Question: I have written a small sim of coins toss:
'''
frequencePile <- function(repetition)
{
lances <- sample(0:1,repetition,rep=T)
piles <- sum(lances)
freqP <-piles/length(lances)
return(freqP)
}
###################
essais <- function(Nessais, rep){
frequences <-{}
for (e in 1:Nessais)
{
frequences <-c(frequences, frequencePile(rep))
}
return(frequences)
}
##################
effetRepvsFluct <- function (repetitionMin,repetitionMax, step,TailleEssai){
###creons un data frame vide~ feuille de calcul
sim <- data.frame()
essai<-TailleEssai
for (r in seq(repetitionMin,repetitionMax,step)){
df <- data.frame(r,essais(essai,r))
sim <-rbind(sim,df)
}
return(sim)
}
NRepetition <-500
Nessais <- 300
fp<-frequencePile(NRepetition)
print (fp)
essai1 <-essais(Nessais,NRepetition)
#### Effet repetition sur la fluctuation ####
TailleEssai<-200
repetitionMin<-10
repetitionMax<-500
repetitionPas<-10
simPF <- effetRepvsFluct(repetitionMin,repetitionMax,repetitionPas,TailleEssai)
colnames(simPF)<-c("repetition","frequence")
plot(simPF)
'''
and I'd like to plot boxplot as a function of a parameter. I have a dataframe:
'''
str(simPF)
'data.frame': 10000 obs. of 2 variables:
$ repetition: num 10 10 10 10 10 10 10 10 10 10 ...
$ frequence : num 0.6 0.4 0.5 0.3 0.1 0.3 0.5 0.7 0.3 0.3 ...
'''
when frequency as ploted against repetition size, I get:

How to have boxplot instead of points? The following idea failed:
'''
boxplot(simPF[2]~simPF[1], simPF)
Erreur dans model.frame.default(formula = simPF[2] ~ simPF[1], data = simPF) :
invalid type (list) for variable 'simPF[2]'
'''
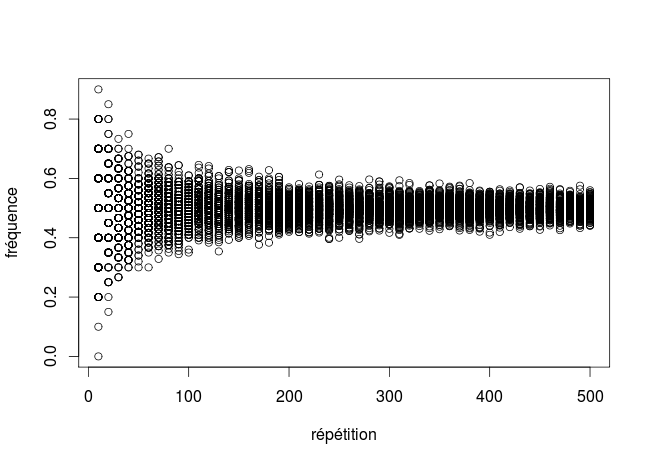
Answer: Use '[[' and not '[':
'''
boxplot(simPF[[2]]~simPF[[1]])
'''
On a list or data frame, '[' will return another list or data frame, just as '[' on a vector will return another vector.
'''
str(simPF[1])
# 'data.frame': 10000 obs. of 1 variable:
# $ repetition: num 10 10 10 10 10 10 10 10 10 10 ...
'''
On the other hand '[[' will return a single element of a list or a single column from a data frame.
'''
str(simPF[[1]])
# num [1:10000] 10 10 10 10 10 10 10 10 10 10 ...
'''
You received the error message because you passed in a data frame (a consequence of '[') instead of a vector.
Better yet, just use the names of the columns:
'''
boxplot(frequence~repetition, simPF)
'''